Field crop: tomato
Growth stage: 1
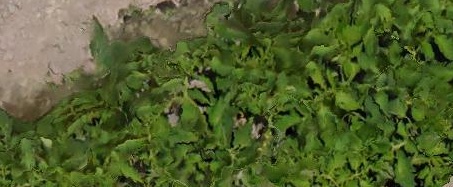
Species: tomato